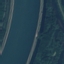
Land use / land cover: River